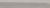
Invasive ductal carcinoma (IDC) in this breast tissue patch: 0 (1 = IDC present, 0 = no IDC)